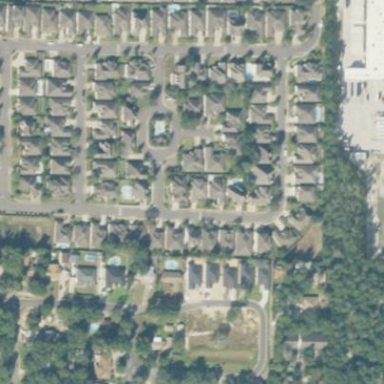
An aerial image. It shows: Single-family residential area.